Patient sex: F
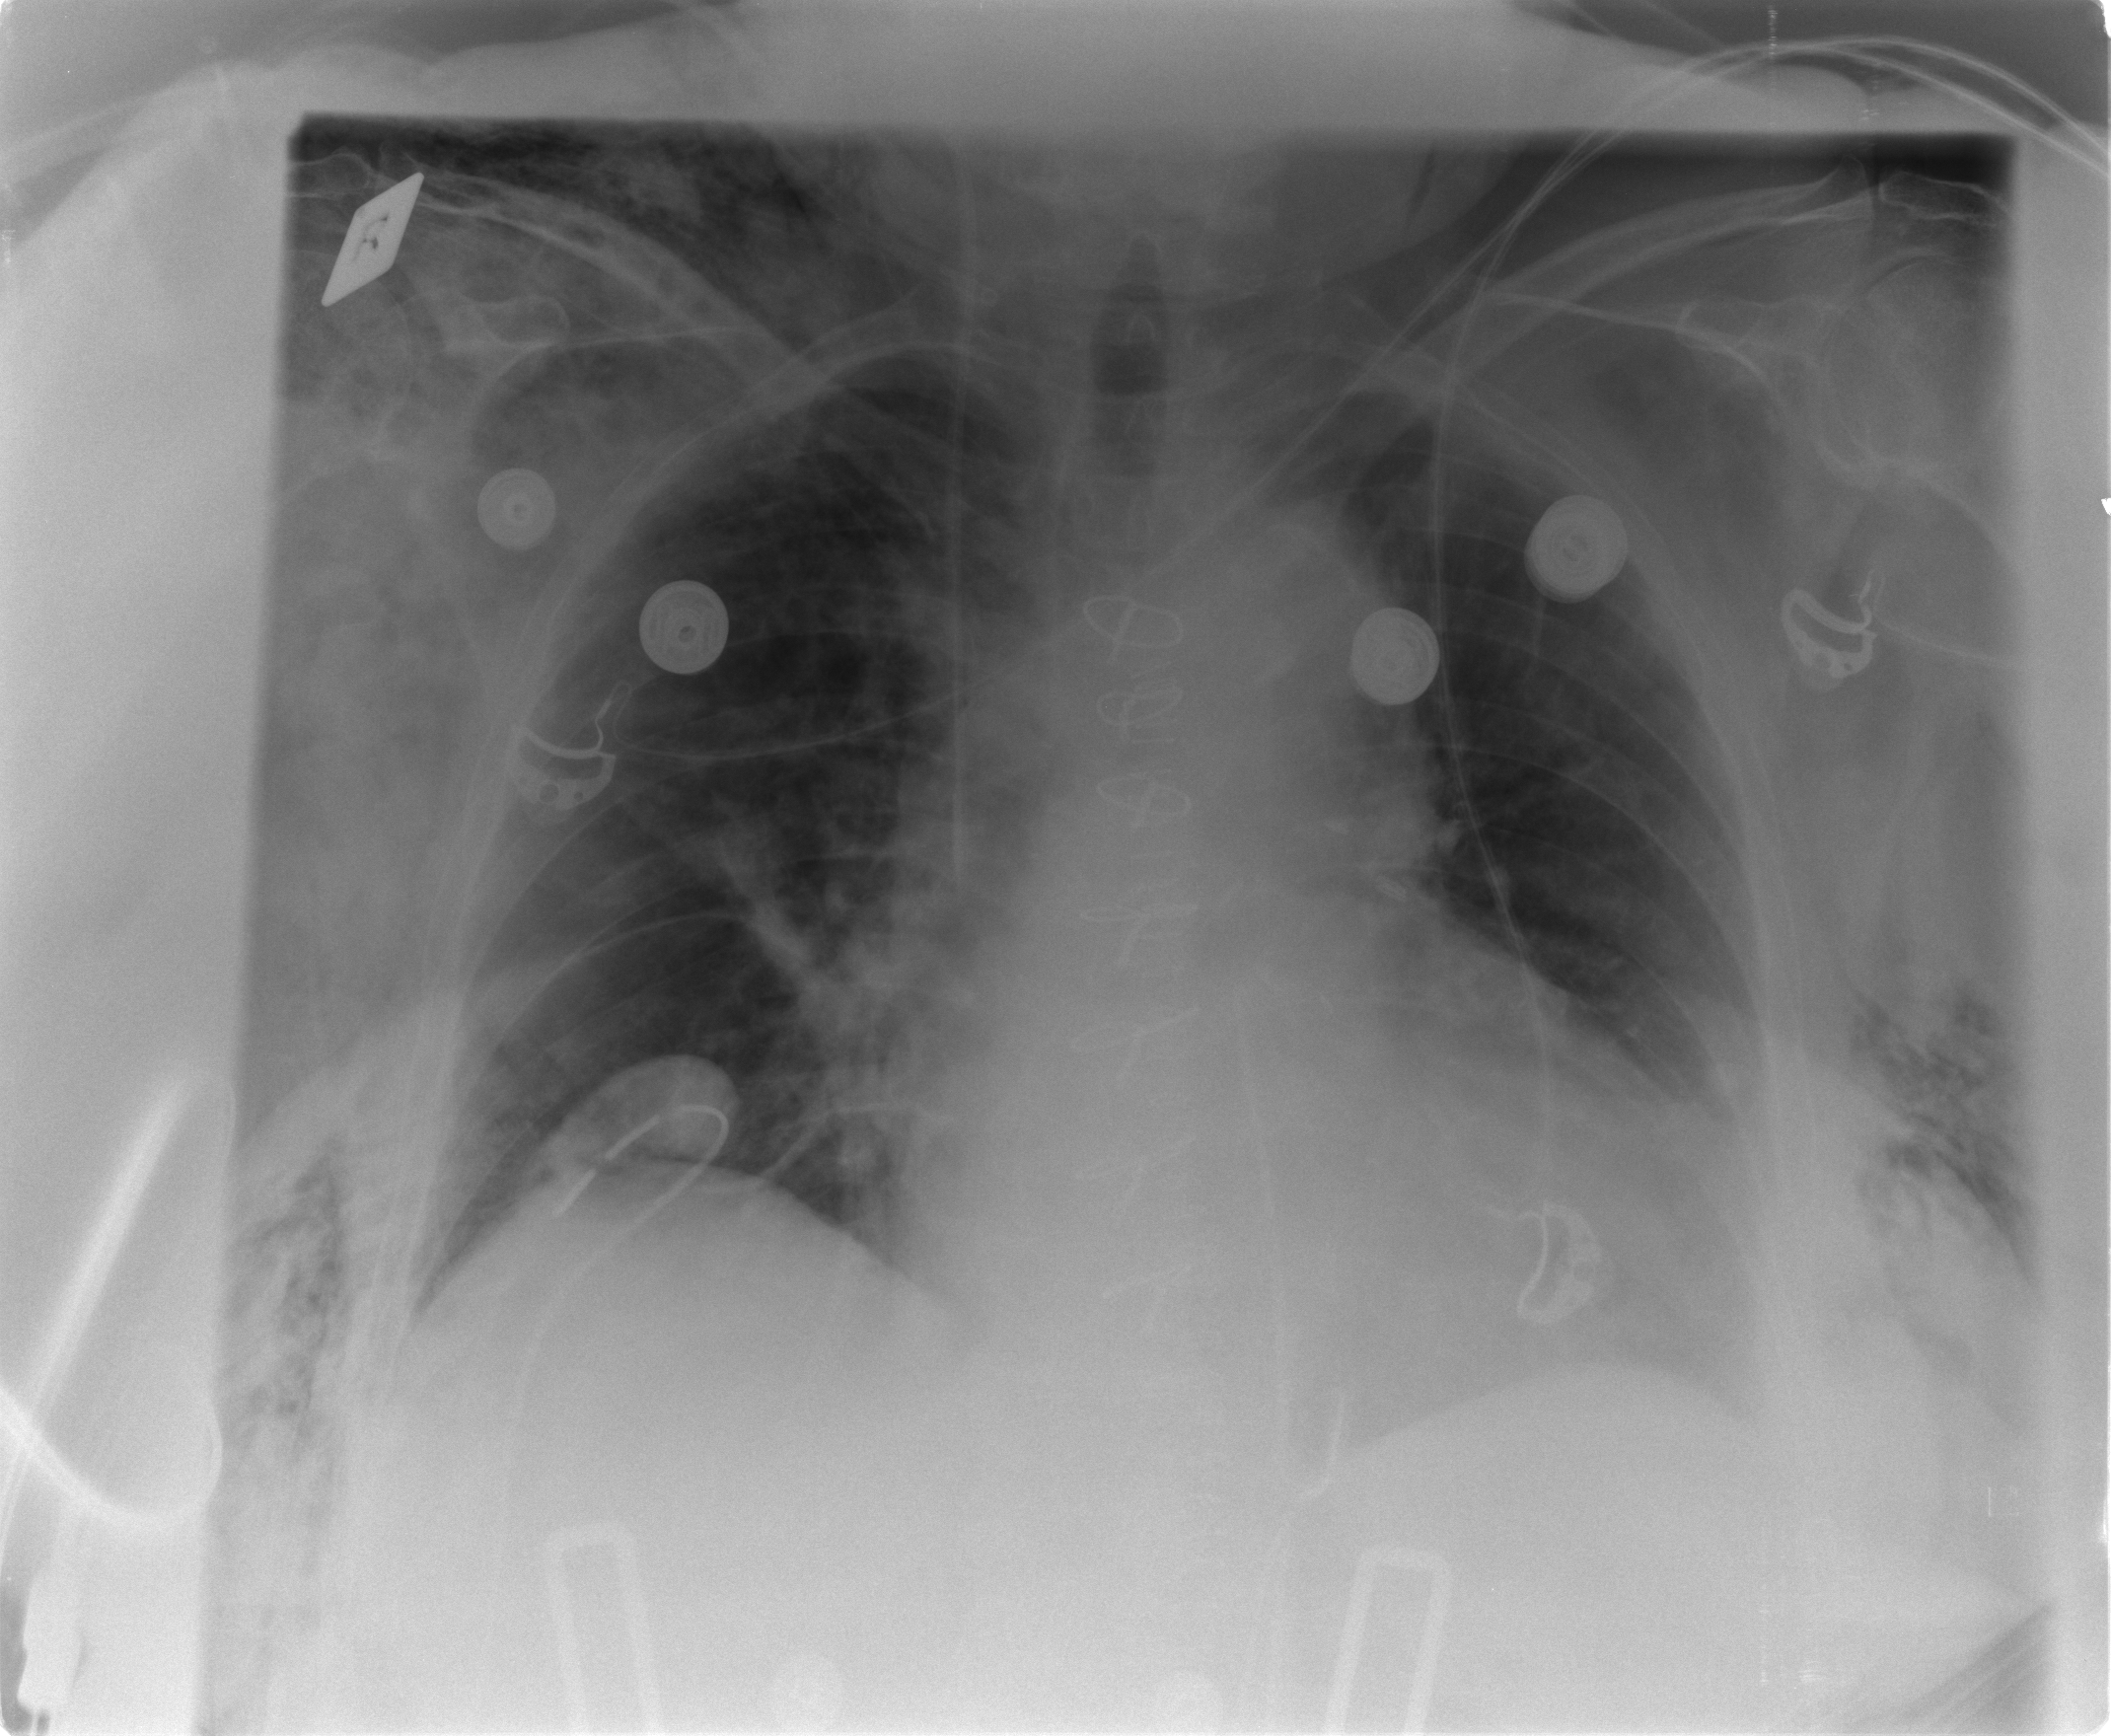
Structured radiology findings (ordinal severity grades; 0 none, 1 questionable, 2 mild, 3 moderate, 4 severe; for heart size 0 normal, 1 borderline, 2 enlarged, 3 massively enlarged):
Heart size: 2
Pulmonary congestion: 2
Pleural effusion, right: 0
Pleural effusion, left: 0
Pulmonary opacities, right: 2
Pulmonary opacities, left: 0
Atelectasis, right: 2
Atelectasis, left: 2